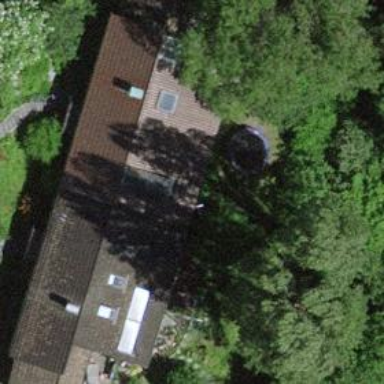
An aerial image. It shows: Semi-detached house.